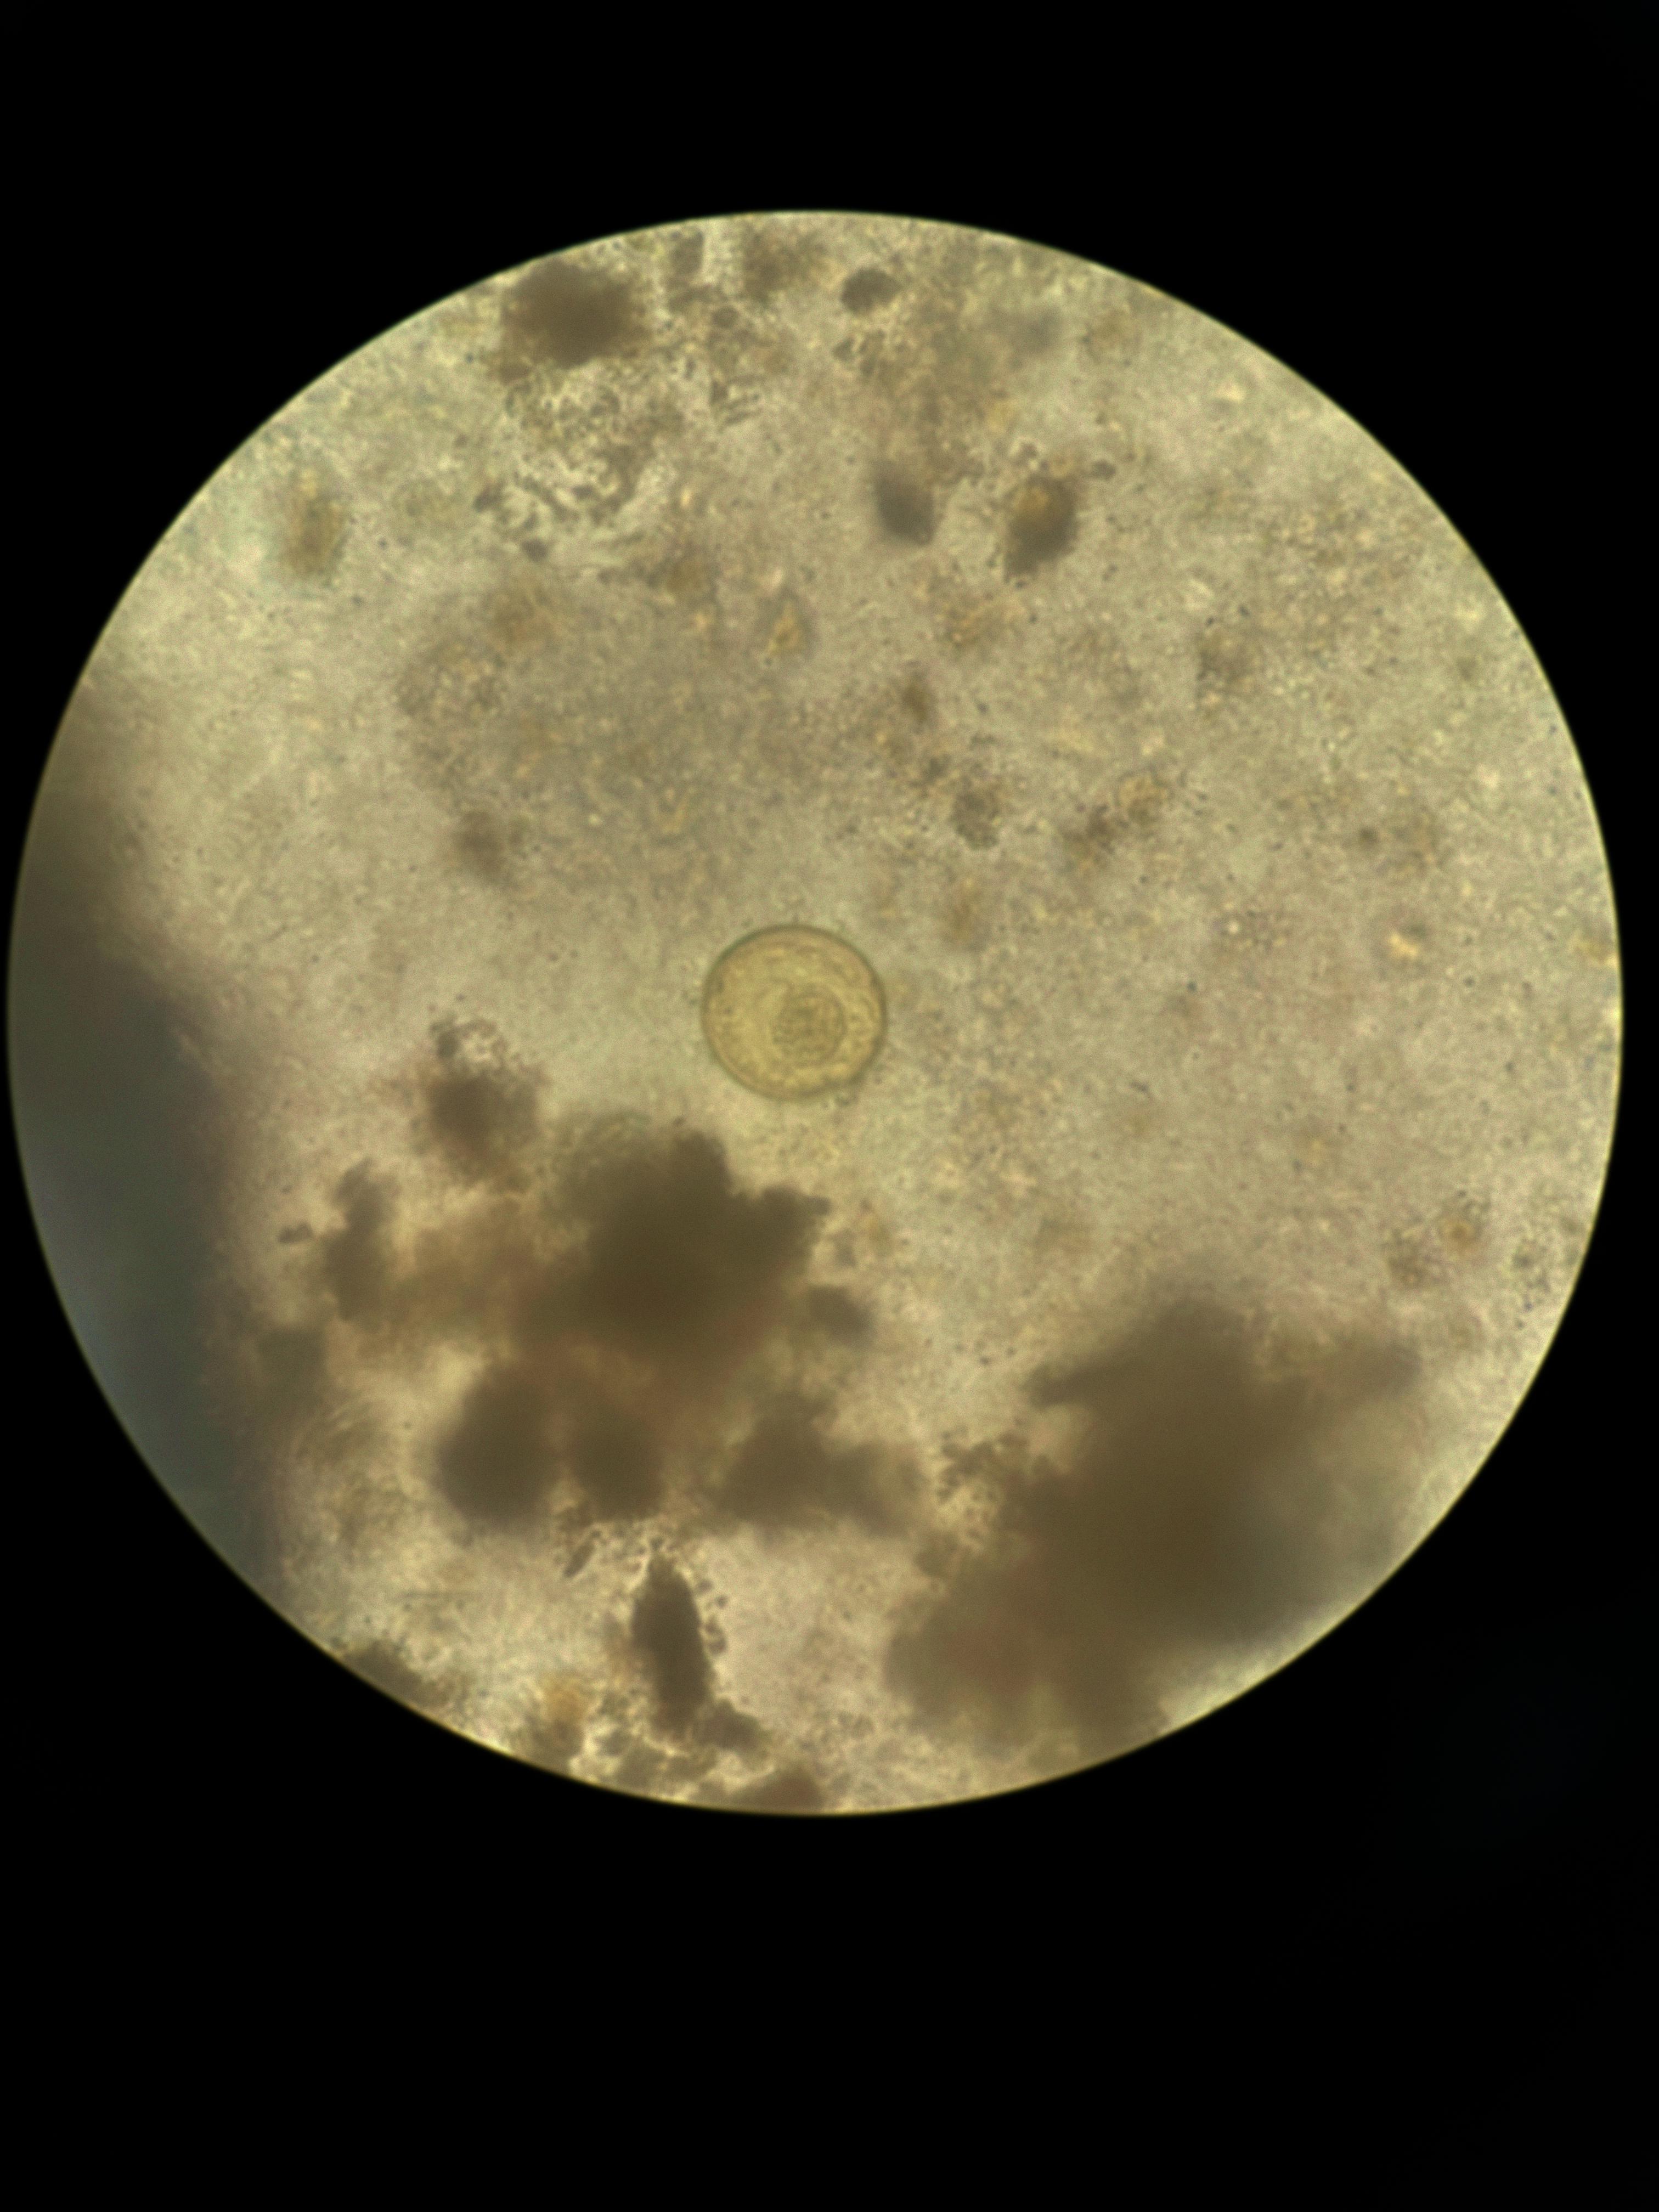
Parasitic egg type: Hymenolepis diminuta